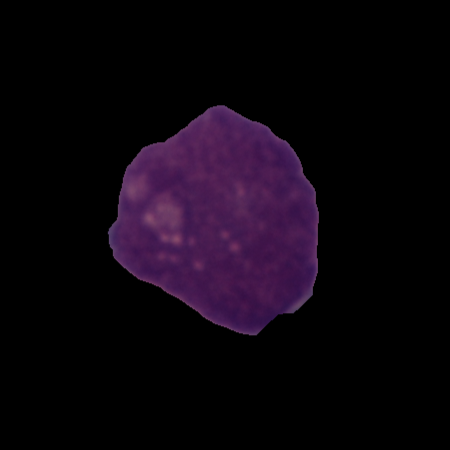
Label: cancer